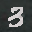
Label: 3